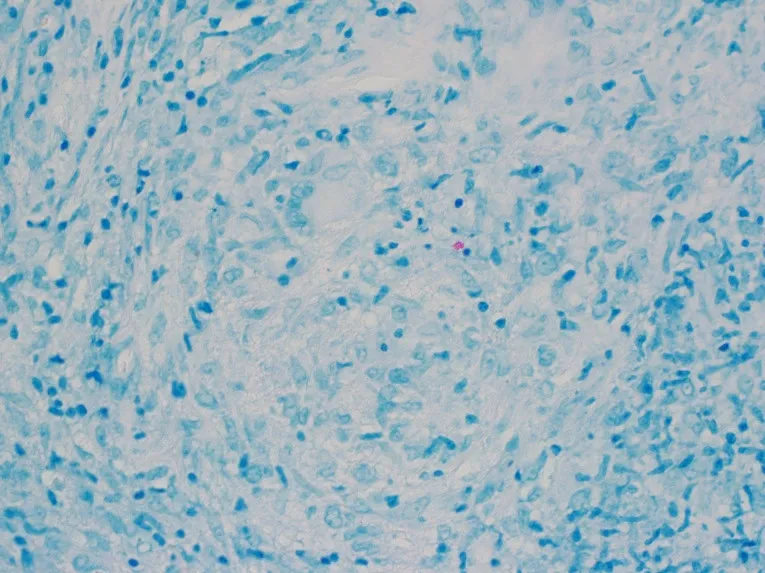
Left lower lobe parietal pleura biopsy. Ziehl-Neelsen stain of pleural tissue biopsy showing a solitary, positive cluster.
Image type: pathology (acid_fast)